Question: I wonder if it is possible to recover the (mountains, forest, water, plain etc ...) on Google Maps or Bing Mag . In order
I think it is possible with the number of available API google map and bing, but I do not know where to look ...
Here's an example I search
"location" : {
"lat" : 39.73915360,
"long" : -104.98470340}

Thank's a lot
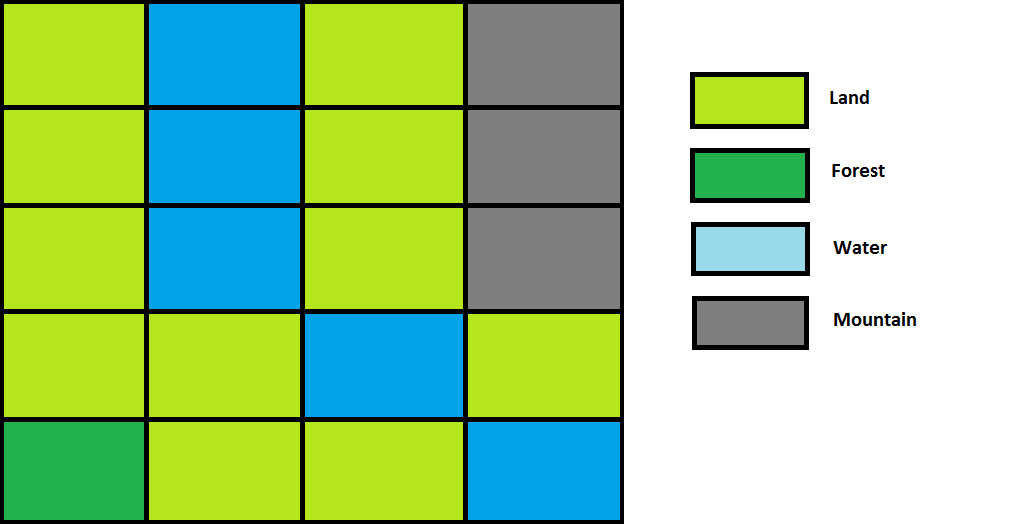
Answer: You might be interested in, my fellow, Alastair's blog post:
<URL>

If you want to do this, you can also try to find Corine Land Cover data to be able to generate map without using a commercial platform not dedicated to this kind of usage.